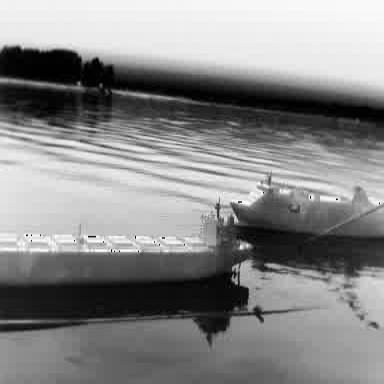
There are two objects shown in the infrared image, including a liner, and a container_ship.